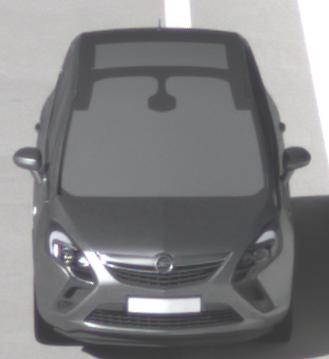
Make: Opel
Model: Zafira Tourer 1.8
Detailed model: Zafira (C) Tourer
Model produced from: 2012/01
Model produced until: 2015/06
Doors: 5
Color: gray
Road condition: dry road
Daytime: morning or afternoon
Contrast: high contrast